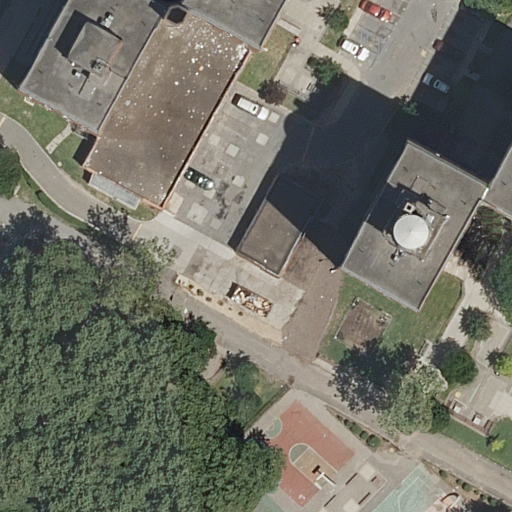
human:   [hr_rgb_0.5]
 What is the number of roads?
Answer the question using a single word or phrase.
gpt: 1

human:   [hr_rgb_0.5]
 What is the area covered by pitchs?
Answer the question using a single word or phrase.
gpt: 946m2

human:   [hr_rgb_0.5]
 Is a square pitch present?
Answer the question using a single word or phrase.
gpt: no

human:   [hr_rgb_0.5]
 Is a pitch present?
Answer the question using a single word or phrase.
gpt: yes

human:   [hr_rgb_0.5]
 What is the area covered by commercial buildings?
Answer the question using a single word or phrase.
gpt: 0m2

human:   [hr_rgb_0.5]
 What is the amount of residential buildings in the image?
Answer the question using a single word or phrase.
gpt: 3

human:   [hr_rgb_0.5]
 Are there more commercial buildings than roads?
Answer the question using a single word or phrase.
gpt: no

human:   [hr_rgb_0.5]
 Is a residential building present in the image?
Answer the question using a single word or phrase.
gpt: yes

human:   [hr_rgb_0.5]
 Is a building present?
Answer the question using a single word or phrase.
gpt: yes

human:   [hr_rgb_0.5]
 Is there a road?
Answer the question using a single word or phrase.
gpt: yes

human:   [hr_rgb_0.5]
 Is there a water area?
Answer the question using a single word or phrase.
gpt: no

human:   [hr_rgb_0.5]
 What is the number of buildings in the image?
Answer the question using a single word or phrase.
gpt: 3

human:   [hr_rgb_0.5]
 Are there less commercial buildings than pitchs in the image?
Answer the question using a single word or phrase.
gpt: yes

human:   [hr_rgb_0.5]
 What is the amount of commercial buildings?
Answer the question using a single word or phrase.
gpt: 0

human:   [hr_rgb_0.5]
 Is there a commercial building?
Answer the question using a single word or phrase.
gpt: no

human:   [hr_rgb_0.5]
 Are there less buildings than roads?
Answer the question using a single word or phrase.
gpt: no

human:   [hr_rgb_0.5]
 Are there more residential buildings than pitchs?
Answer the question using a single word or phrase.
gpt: no

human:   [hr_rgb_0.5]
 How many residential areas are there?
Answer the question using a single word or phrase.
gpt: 1

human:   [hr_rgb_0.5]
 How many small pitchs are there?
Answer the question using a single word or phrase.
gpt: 0

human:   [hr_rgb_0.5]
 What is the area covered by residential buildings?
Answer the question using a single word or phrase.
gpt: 1349m2

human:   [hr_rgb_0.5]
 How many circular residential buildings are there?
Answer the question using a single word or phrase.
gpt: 0

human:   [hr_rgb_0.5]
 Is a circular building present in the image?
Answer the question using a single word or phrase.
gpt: no

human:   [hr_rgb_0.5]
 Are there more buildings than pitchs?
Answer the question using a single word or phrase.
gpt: no

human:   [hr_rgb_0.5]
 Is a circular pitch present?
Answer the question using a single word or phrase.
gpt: no

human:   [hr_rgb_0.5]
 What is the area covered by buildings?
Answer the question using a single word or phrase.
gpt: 1349m2

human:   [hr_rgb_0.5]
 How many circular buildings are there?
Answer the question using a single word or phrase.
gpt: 0

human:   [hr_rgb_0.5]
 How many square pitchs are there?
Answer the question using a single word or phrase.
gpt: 0

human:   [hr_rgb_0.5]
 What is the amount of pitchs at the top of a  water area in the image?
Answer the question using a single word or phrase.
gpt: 0

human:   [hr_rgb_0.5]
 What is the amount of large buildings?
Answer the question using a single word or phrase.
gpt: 2

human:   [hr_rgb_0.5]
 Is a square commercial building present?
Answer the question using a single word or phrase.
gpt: no

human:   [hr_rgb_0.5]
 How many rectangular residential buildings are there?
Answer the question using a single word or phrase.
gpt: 2

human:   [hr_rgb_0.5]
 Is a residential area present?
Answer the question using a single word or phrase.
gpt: yes

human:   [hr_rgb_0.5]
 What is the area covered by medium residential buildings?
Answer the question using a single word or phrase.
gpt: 160m2

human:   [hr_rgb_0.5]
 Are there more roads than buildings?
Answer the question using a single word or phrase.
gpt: no

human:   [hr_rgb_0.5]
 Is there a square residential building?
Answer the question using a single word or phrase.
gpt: no

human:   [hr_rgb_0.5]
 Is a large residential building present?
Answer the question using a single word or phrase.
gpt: yes

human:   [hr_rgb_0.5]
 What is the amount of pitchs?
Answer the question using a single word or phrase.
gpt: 3

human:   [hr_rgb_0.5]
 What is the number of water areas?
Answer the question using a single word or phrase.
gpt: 0

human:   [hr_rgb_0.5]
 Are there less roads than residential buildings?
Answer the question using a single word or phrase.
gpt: yes

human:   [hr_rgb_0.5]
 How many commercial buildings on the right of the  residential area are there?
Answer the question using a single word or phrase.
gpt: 0

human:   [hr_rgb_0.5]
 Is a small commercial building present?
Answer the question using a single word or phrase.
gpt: no

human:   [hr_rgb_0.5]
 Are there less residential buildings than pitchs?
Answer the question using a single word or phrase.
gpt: no

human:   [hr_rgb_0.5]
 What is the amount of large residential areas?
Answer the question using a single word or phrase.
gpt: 0

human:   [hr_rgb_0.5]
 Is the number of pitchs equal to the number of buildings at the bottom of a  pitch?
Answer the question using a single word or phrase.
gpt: no

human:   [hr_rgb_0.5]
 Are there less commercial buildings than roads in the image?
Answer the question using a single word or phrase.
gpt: yes

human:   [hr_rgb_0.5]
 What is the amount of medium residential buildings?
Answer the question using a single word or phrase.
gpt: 1

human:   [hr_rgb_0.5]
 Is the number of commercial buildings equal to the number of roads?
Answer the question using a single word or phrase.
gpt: no

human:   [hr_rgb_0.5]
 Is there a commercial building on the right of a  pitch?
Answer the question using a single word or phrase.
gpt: no

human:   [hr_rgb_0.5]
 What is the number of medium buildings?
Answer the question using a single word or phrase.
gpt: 1

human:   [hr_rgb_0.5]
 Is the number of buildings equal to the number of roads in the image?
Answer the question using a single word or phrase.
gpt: no

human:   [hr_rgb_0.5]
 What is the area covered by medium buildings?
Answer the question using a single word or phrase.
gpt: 160m2

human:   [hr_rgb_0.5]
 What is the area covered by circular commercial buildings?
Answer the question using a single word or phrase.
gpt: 0m2

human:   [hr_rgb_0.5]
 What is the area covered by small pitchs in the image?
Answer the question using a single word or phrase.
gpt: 0m2

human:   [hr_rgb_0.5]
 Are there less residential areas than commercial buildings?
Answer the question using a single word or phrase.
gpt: no

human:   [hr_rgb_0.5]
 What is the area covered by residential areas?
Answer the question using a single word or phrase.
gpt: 284m2

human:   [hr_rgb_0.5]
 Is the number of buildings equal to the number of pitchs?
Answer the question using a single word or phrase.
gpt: yes

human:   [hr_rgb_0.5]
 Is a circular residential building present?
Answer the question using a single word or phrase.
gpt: no

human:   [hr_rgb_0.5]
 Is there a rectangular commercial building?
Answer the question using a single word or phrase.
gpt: no

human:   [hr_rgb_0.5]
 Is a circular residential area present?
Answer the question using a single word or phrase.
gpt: no

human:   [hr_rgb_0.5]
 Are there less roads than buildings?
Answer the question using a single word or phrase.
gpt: yes

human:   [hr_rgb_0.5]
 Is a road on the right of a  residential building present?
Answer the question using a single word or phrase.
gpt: no

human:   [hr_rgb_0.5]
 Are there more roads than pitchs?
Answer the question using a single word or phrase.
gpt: no

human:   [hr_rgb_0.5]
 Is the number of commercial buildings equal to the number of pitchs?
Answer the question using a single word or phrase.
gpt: no

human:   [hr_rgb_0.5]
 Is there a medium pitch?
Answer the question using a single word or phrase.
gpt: yes